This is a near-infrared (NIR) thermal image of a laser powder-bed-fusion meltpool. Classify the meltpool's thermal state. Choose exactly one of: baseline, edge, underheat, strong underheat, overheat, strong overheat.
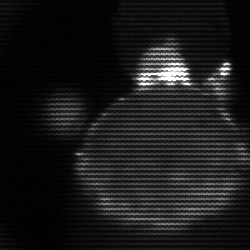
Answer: edge